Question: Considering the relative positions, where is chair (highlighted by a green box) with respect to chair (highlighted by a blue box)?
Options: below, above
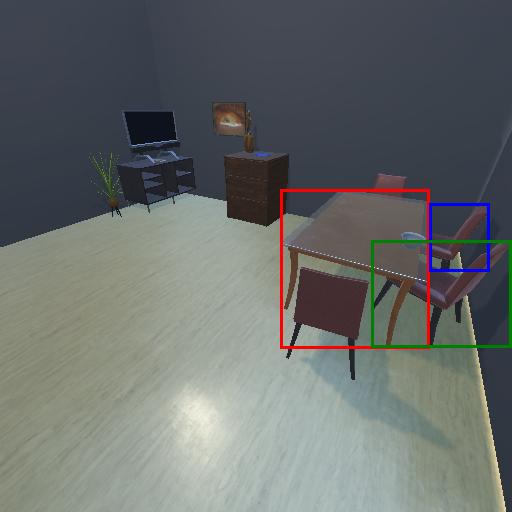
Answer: below